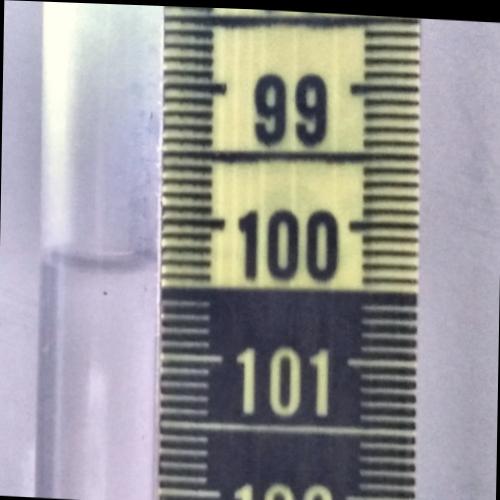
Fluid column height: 100.3 cm